Interaction volume radius: 5 \u00c5
Interaction volume height: 10 \u00c5
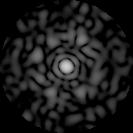
Disorder parameter: 0.8742